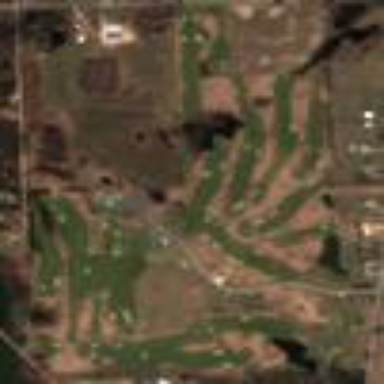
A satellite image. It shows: Golf course surrounded by greenery.